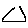
Label: triangle